Question: I am using a SQLite database to store double precision floating point values in a .NET project.
I have encountered a well known problem with NaN and infinity values and I am trying my way around it by storing the strings "NaN", "+Inf", "-Inf" for these values and converting these back to the respective double values when needed. I am using the 'System.Data.SQLite' classes to implement SQLite in my project.
Now I see different ways to solve the problem. A working method is the following: I could create the column with the 'TEXT' type. When I do this every value, even valid double numbers are stored as a string:
Creation of the table:
'''
Using cmd As New SQLiteCommand("CREATE TABLE IF NOT EXISTS Test (vals TEXT);")
...
Using cmd As New SQLiteCommand("INSERT INTO Test (vals) VALUES(@v);")
...
p.Value = SQLite_DoubleToValue(Double.PositiveInfinity)
'''
The double to value conversion method:
'''
Private Function SQLite_DoubleToValue(D As Double) As Object
If Double.IsNaN(D) Then
Return "NaN"
ElseIf D > 1.79769313486E+308 Then 'Some rounding, everything above this is treated as infinity by SQLite
Return "+Inf"
ElseIf D < -1.79769313485E+308 Then 'Same here
Return "-Inf"
Else
Return D 'Return the actual double value, boxed in an Object
End If
End Function
'''
Read back:
'''
Using cmd As New SQLiteCommand("SELECT * FROM Test;")
Dim rdr As SQLiteDataReader = cmd.ExecuteReader
rdr.Read()
Dim val As Double = SQLite_ValueToDouble(rdr.GetValue(0))
'''
Second value to double conversion method:
'''
Private Function SQLite_ValueToDouble(V As Object) As Double
If TypeOf (V) Is String Then
Dim s As String = CStr(V)
If s = "NaN" Then
Return Double.NaN
ElseIf s = "+Inf" Then
Return Double.PositiveInfinity
ElseIf s = "-Inf" Then
Return Double.NegativeInfinity
Else 'Value can only be a number representation here
Dim val As Double = Double.NaN
Double.TryParse(s, val) '<- I don't like to do this conversion
Return val
End If
ElseIf TypeOf (V) Is Double Then '<- This never happens when the column is created as TEXT
Return CDbl(V)
Else
Return Double.NaN
End If
End Function
'''
---
As I pointed out in the latter conversion method, I don't like the fact that even valid numbers are stored as strings. The databases grow in size when I declare TEXT columns instead of REAL columns and since SQLite does not really enforce data types I should be able to store the text in numeric columns as well. And in fact I can.
If I create my table like this:
'''
Using cmd As New SQLiteCommand("CREATE TABLE IF NOT EXISTS Test (vals REAL);")
...
Using cmd As New SQLiteCommand("INSERT INTO Test (vals) VALUES(@v);")
...
p.Value = SQLite_DoubleToValue(Double.PositiveInfinity)
'''
and check my database in Database Browser for SQLite I see:

So the text is stored nicely in the numeric column.
However if I read it back using 'GetValue' in .NET I don't get the string, but I get a value of 0.0 (Double).
It seems like either the SQLite API or the 'System.Data.SQLite' implementation converts every value to double if a real column is encountered automatically, even if 'GetValue' instead of 'GetDouble' is used. It probably is not the API, since the Database Browser correctly reads the string value.
I have read about the 'BindAndGetAllAsText' flag, but I see problems there because a) again everything is written as Text into the database and b) the string representations are OS language dependent, which may lead to problems when reading the data back on different computers.
Answers in both VB.NET and C# are very much appreciated since it's not a language specific question here.
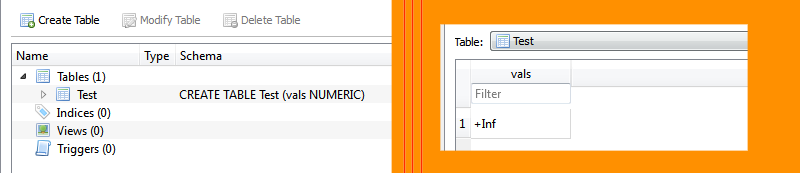
Answer: I have solved the problem by defining three specific double values as constants that represent the three special states:
'''
Public Const NaNValue As Double = 1.7E308
Public Const PInfValue As Double = 1.71E308
Public Const NInfValue As Double = -1.71E308
'''
I furthermore use similiar functions like the ones I showed in my question to convert the database values to double values and vice versa:
'''
Protected Shared Function DoubleToValue(D As Double) As Double
If Double.IsNaN(D) Then
Return NaNValue
ElseIf D >= PInfValue Then
Return PInfValue
ElseIf D <= NInfValue Then
Return NInfValue
Else
Return D
End If
End Function
Protected Shared Function ValueToDouble(V As Double) As Double
If V = NaNValue Then
Return Double.NaN
ElseIf V = PInfValue Then
Return Double.PositiveInfinity
ElseIf V = NInfValue Then
Return Double.NegativeInfinity
Else
Return V
End If
End Function
'''
This allows me to directly read and write double values from and to the database while maintaining the correct behaviour for the special values. You of course loose the single numbers you define as constants and limit the double value range somewhat. In most use cases you should be ok however and you could even move the limits further out than I did here.